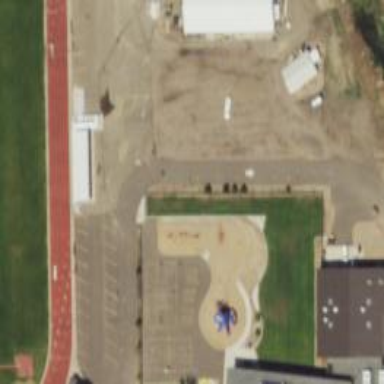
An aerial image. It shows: Playground area for leisure land.